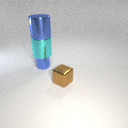
large blue metal cylinder above small blue metal cylinder